Current action and preconditions to check: trajectory_clear

Your task: For each precondition in the list above, predict whether it will hold at this action.

Consider the current scene as observed from the mobile robot's camera, and analyze the predicted future states of all dynamic agents (e.g., people, animals, vehicles, or any moving entities) within the NEXT SECOND.

IMPORTANT: Only answer "very likely" if you are absolutely certain—based on strong, clear evidence—that a dynamic agent will violate the precondition in the predicted future state. Do NOT answer "very likely" for unlikely, ambiguous, or low-probability risks.

Ask yourself for each precondition: Is there a high probability, with clear and convincing evidence, that the predicted future states of any dynamic agent will interfere with the predicted future state of the currently executing action within the NEXT SECOND, causing that precondition to fail?

Assess the risk level based on these predictions. Use "likely" or "very likely" if motions create a clear risk of interference.

Use "neutral" or "improbable" if agents are nearby but their predicted paths are clearly diverging or non-conflicting.

Failure Risk Categories: "very improbable", "improbable", "neutral", "likely", "very likely"

Answer Format: Output ONLY the probability_of_failure value from these categories: "very improbable", "improbable", "neutral", "likely", "very likely"

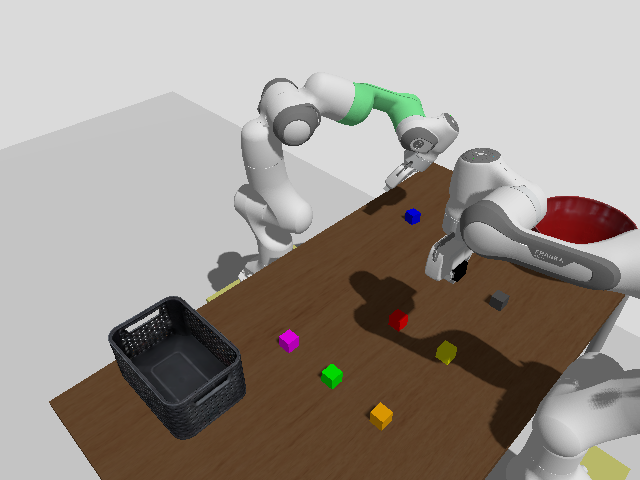

Answer: very improbable